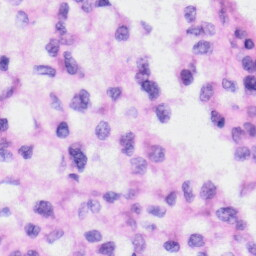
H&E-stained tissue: Liver